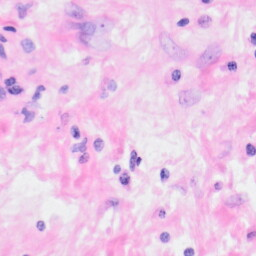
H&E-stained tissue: Kidney